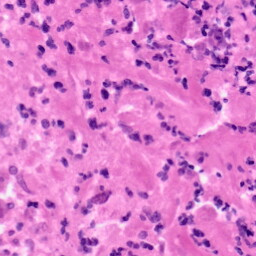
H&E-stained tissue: Pancreatic